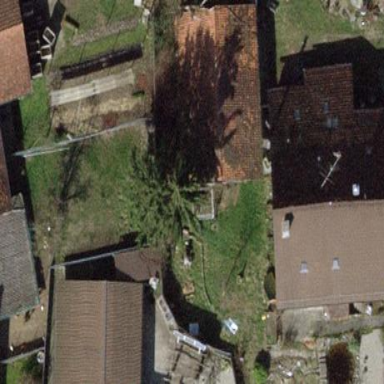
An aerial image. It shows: Gabled-roof house with tile roofing.